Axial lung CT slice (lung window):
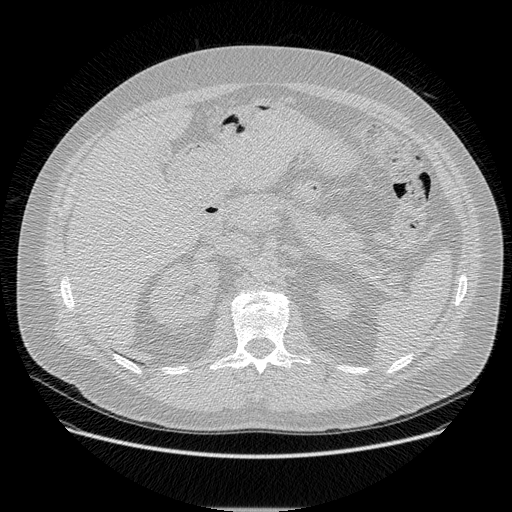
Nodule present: no